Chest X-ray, PA view. Patient: 29 years old, sex F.
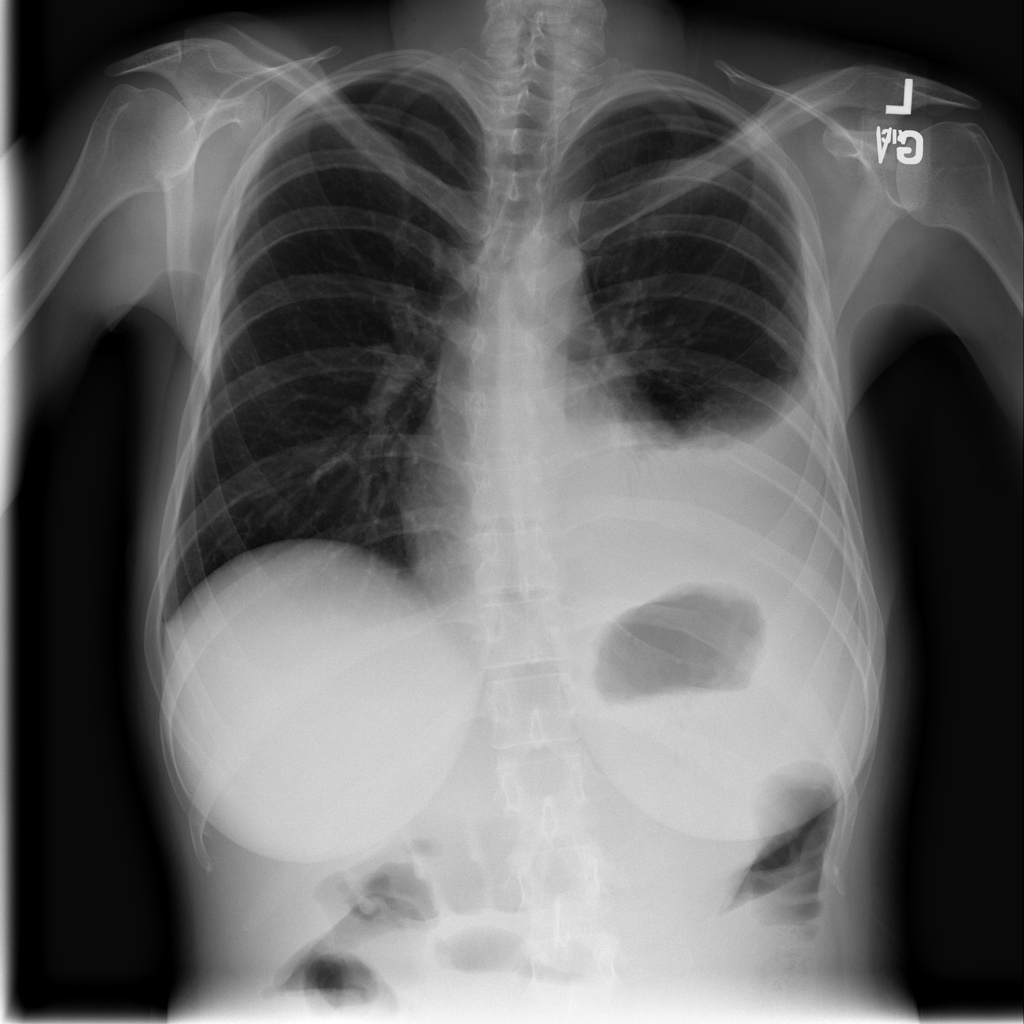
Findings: Effusion